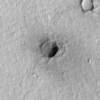
Label: not_dusty